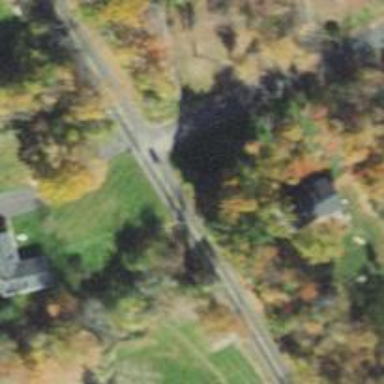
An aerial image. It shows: Stop road.